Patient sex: F
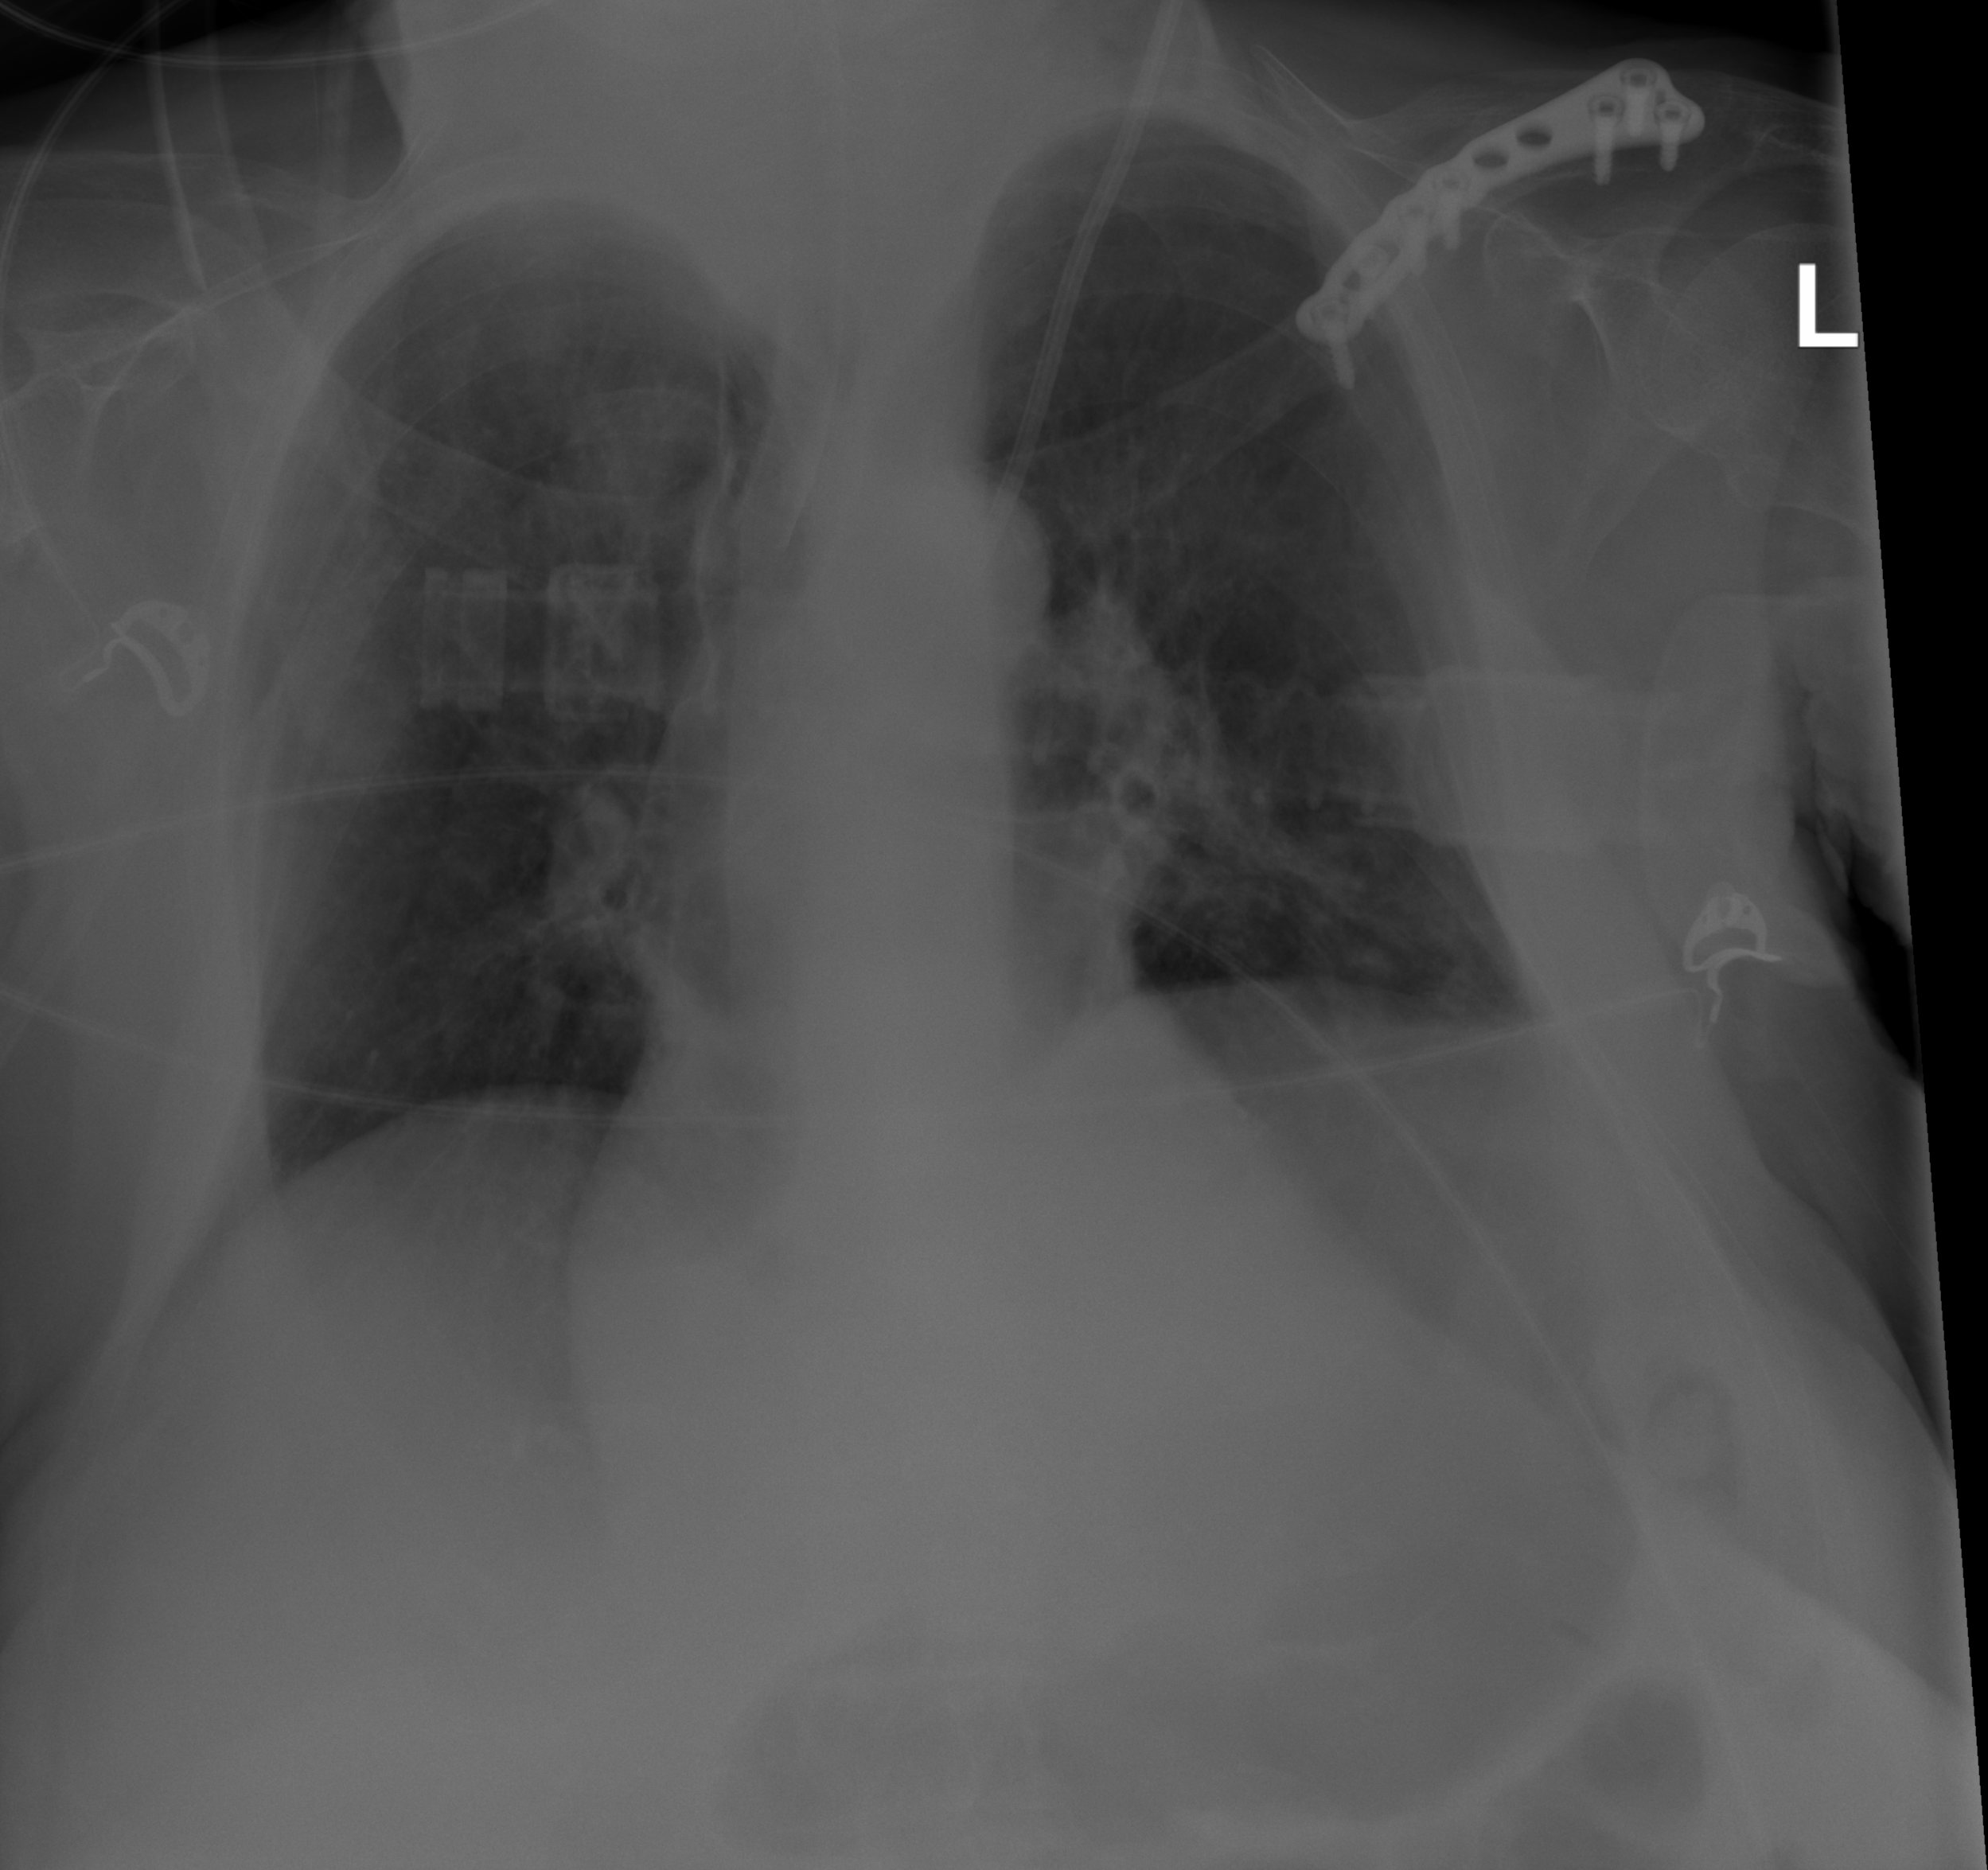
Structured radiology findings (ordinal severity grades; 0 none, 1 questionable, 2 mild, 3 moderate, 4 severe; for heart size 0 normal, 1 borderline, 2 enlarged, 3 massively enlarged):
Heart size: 0
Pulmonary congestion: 0
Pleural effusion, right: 0
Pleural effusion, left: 0
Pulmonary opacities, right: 0
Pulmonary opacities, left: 2
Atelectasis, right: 0
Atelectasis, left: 0